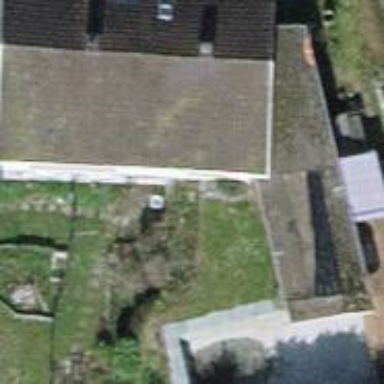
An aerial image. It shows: Building with tiled roof.